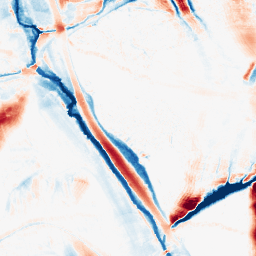
Category: morphological
Decomposition family: morphological_ellipse
Decomposition parameters: operation: average
width: 20
height: 50
Upsampling method: cubic_catmull_rom
Upsampling parameters: scale: 2
Upsampling scale: 2